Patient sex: M
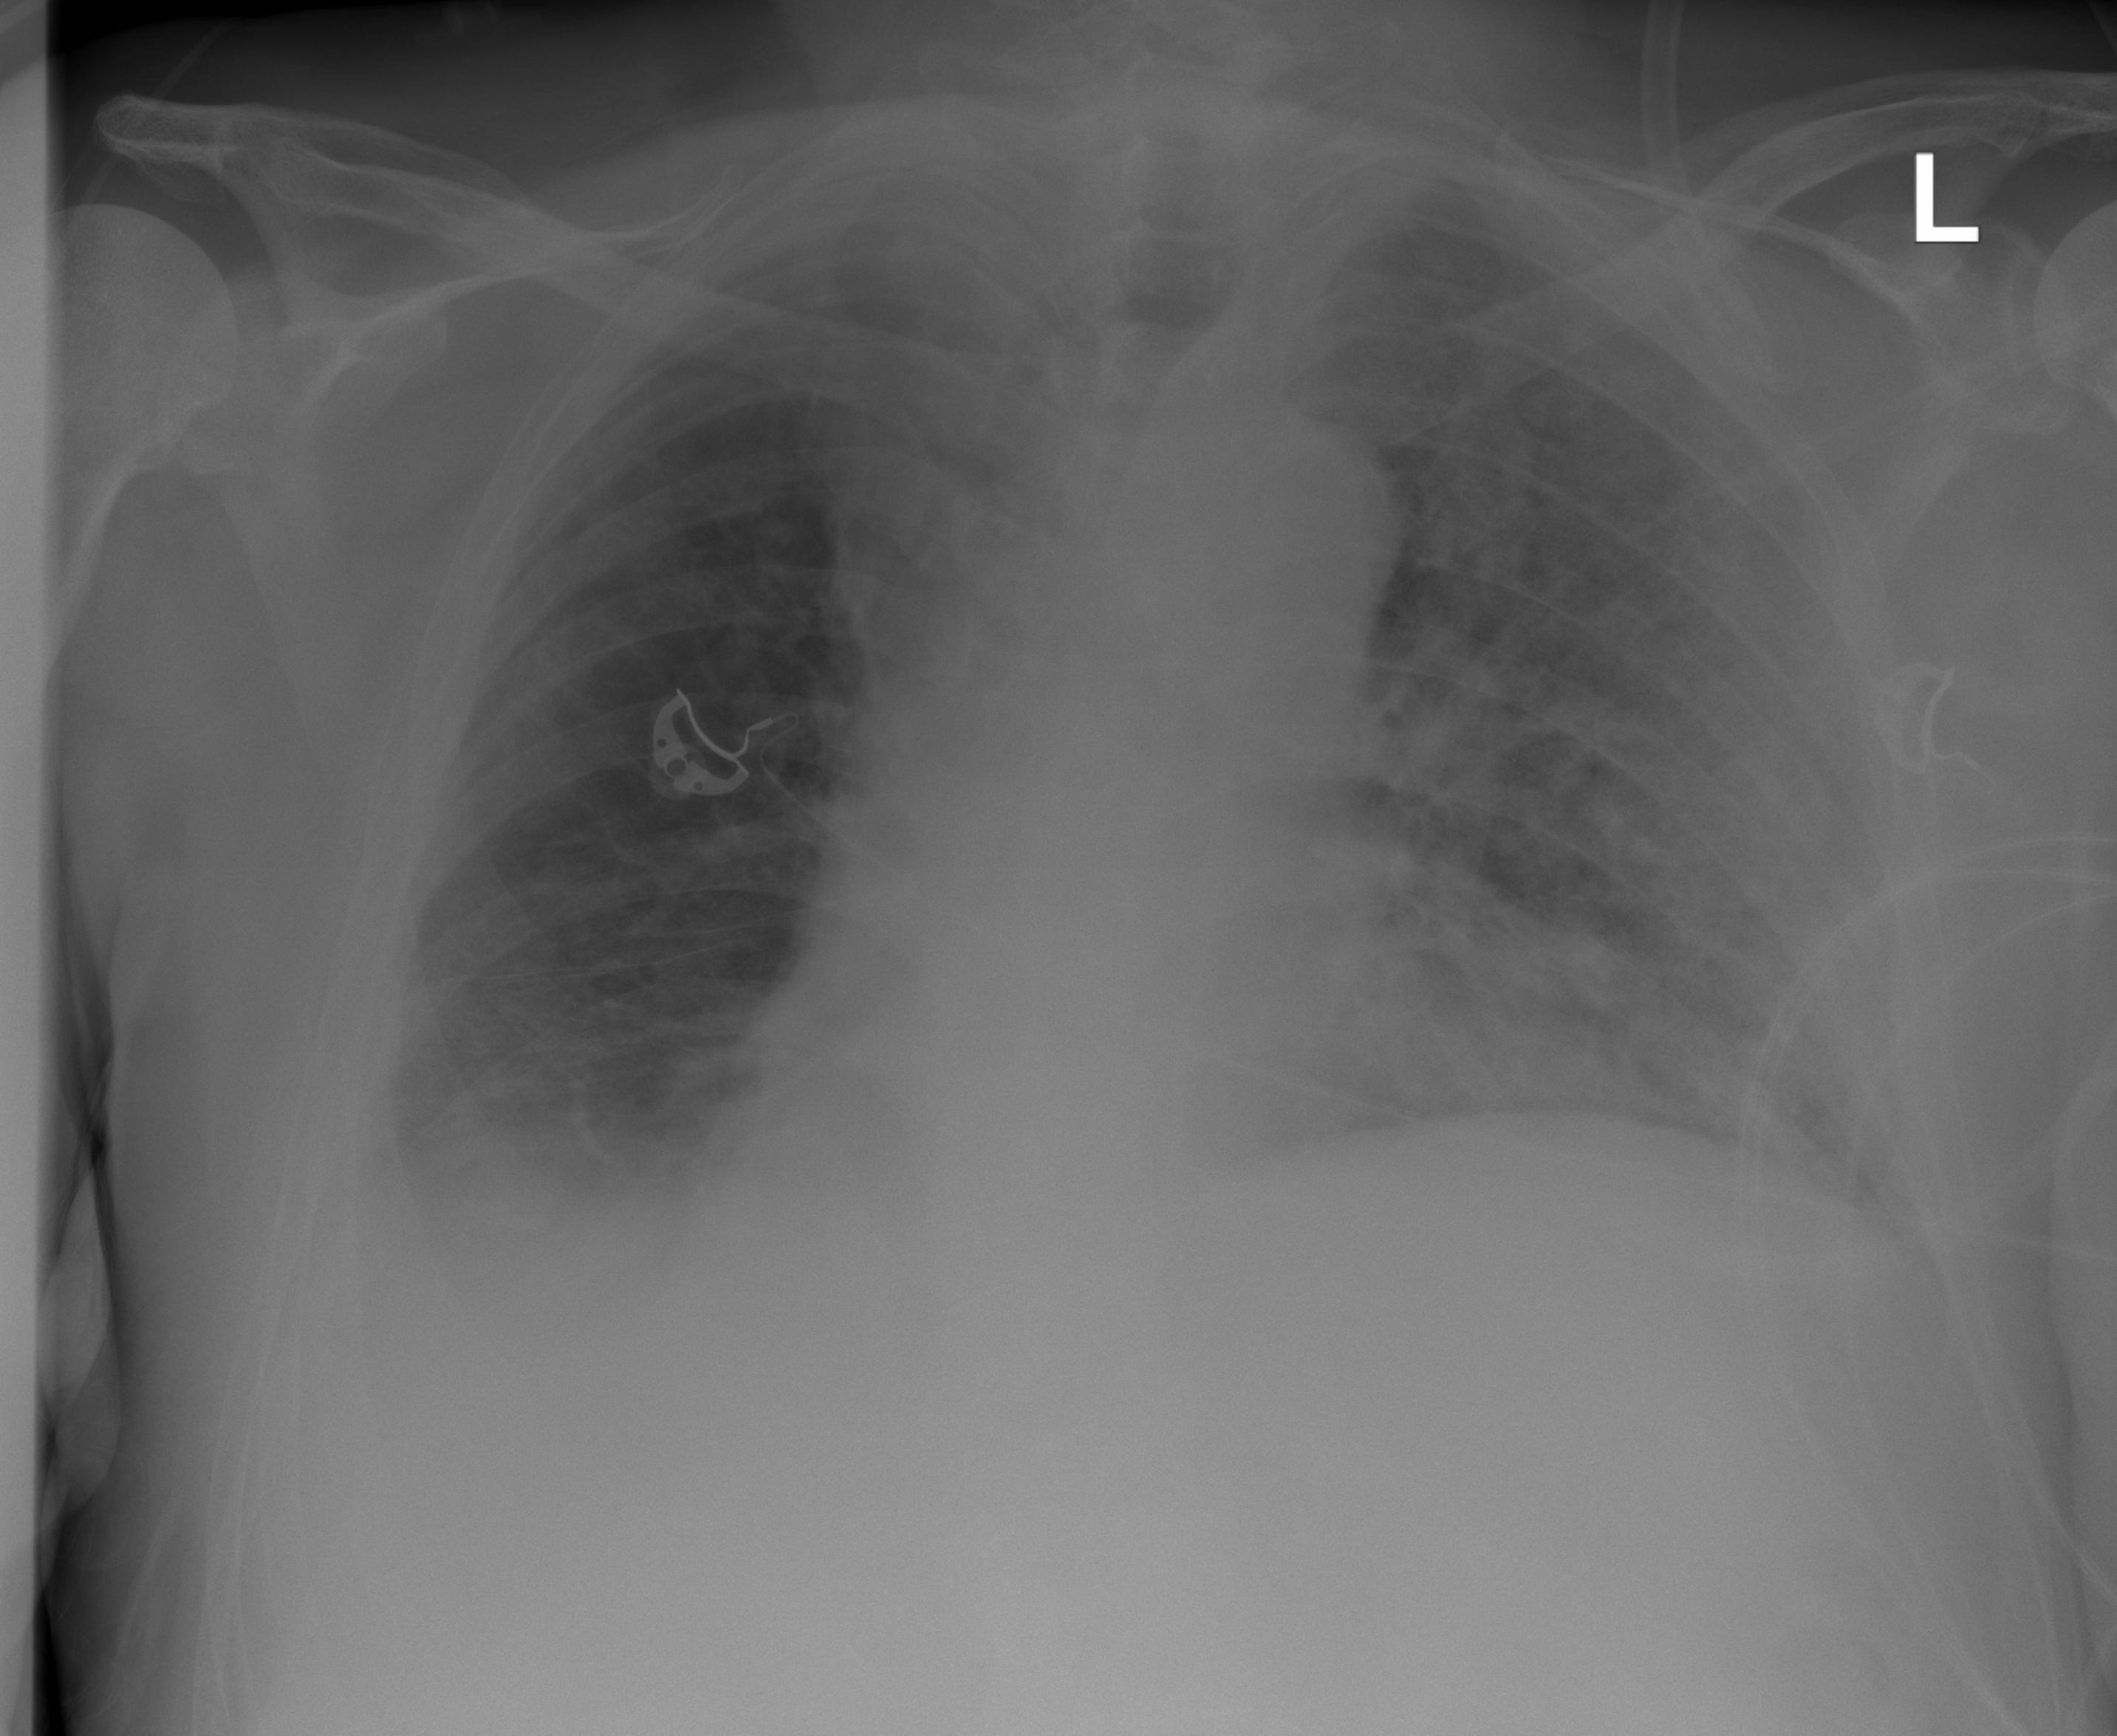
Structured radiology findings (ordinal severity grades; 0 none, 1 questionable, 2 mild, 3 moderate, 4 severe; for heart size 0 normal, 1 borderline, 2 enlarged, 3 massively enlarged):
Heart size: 0
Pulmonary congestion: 0
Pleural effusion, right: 2
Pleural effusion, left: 0
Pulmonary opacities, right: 2
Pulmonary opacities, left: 3
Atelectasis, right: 2
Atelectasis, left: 2